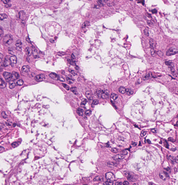
Tumor epithelial tissue: yes
Tumor-associated stroma tissue: no
Normal tissue: no